Interaction volume radius: 5 \u00c5
Interaction volume height: 20 \u00c5
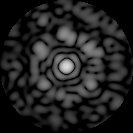
Disorder parameter: 0.6988